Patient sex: F
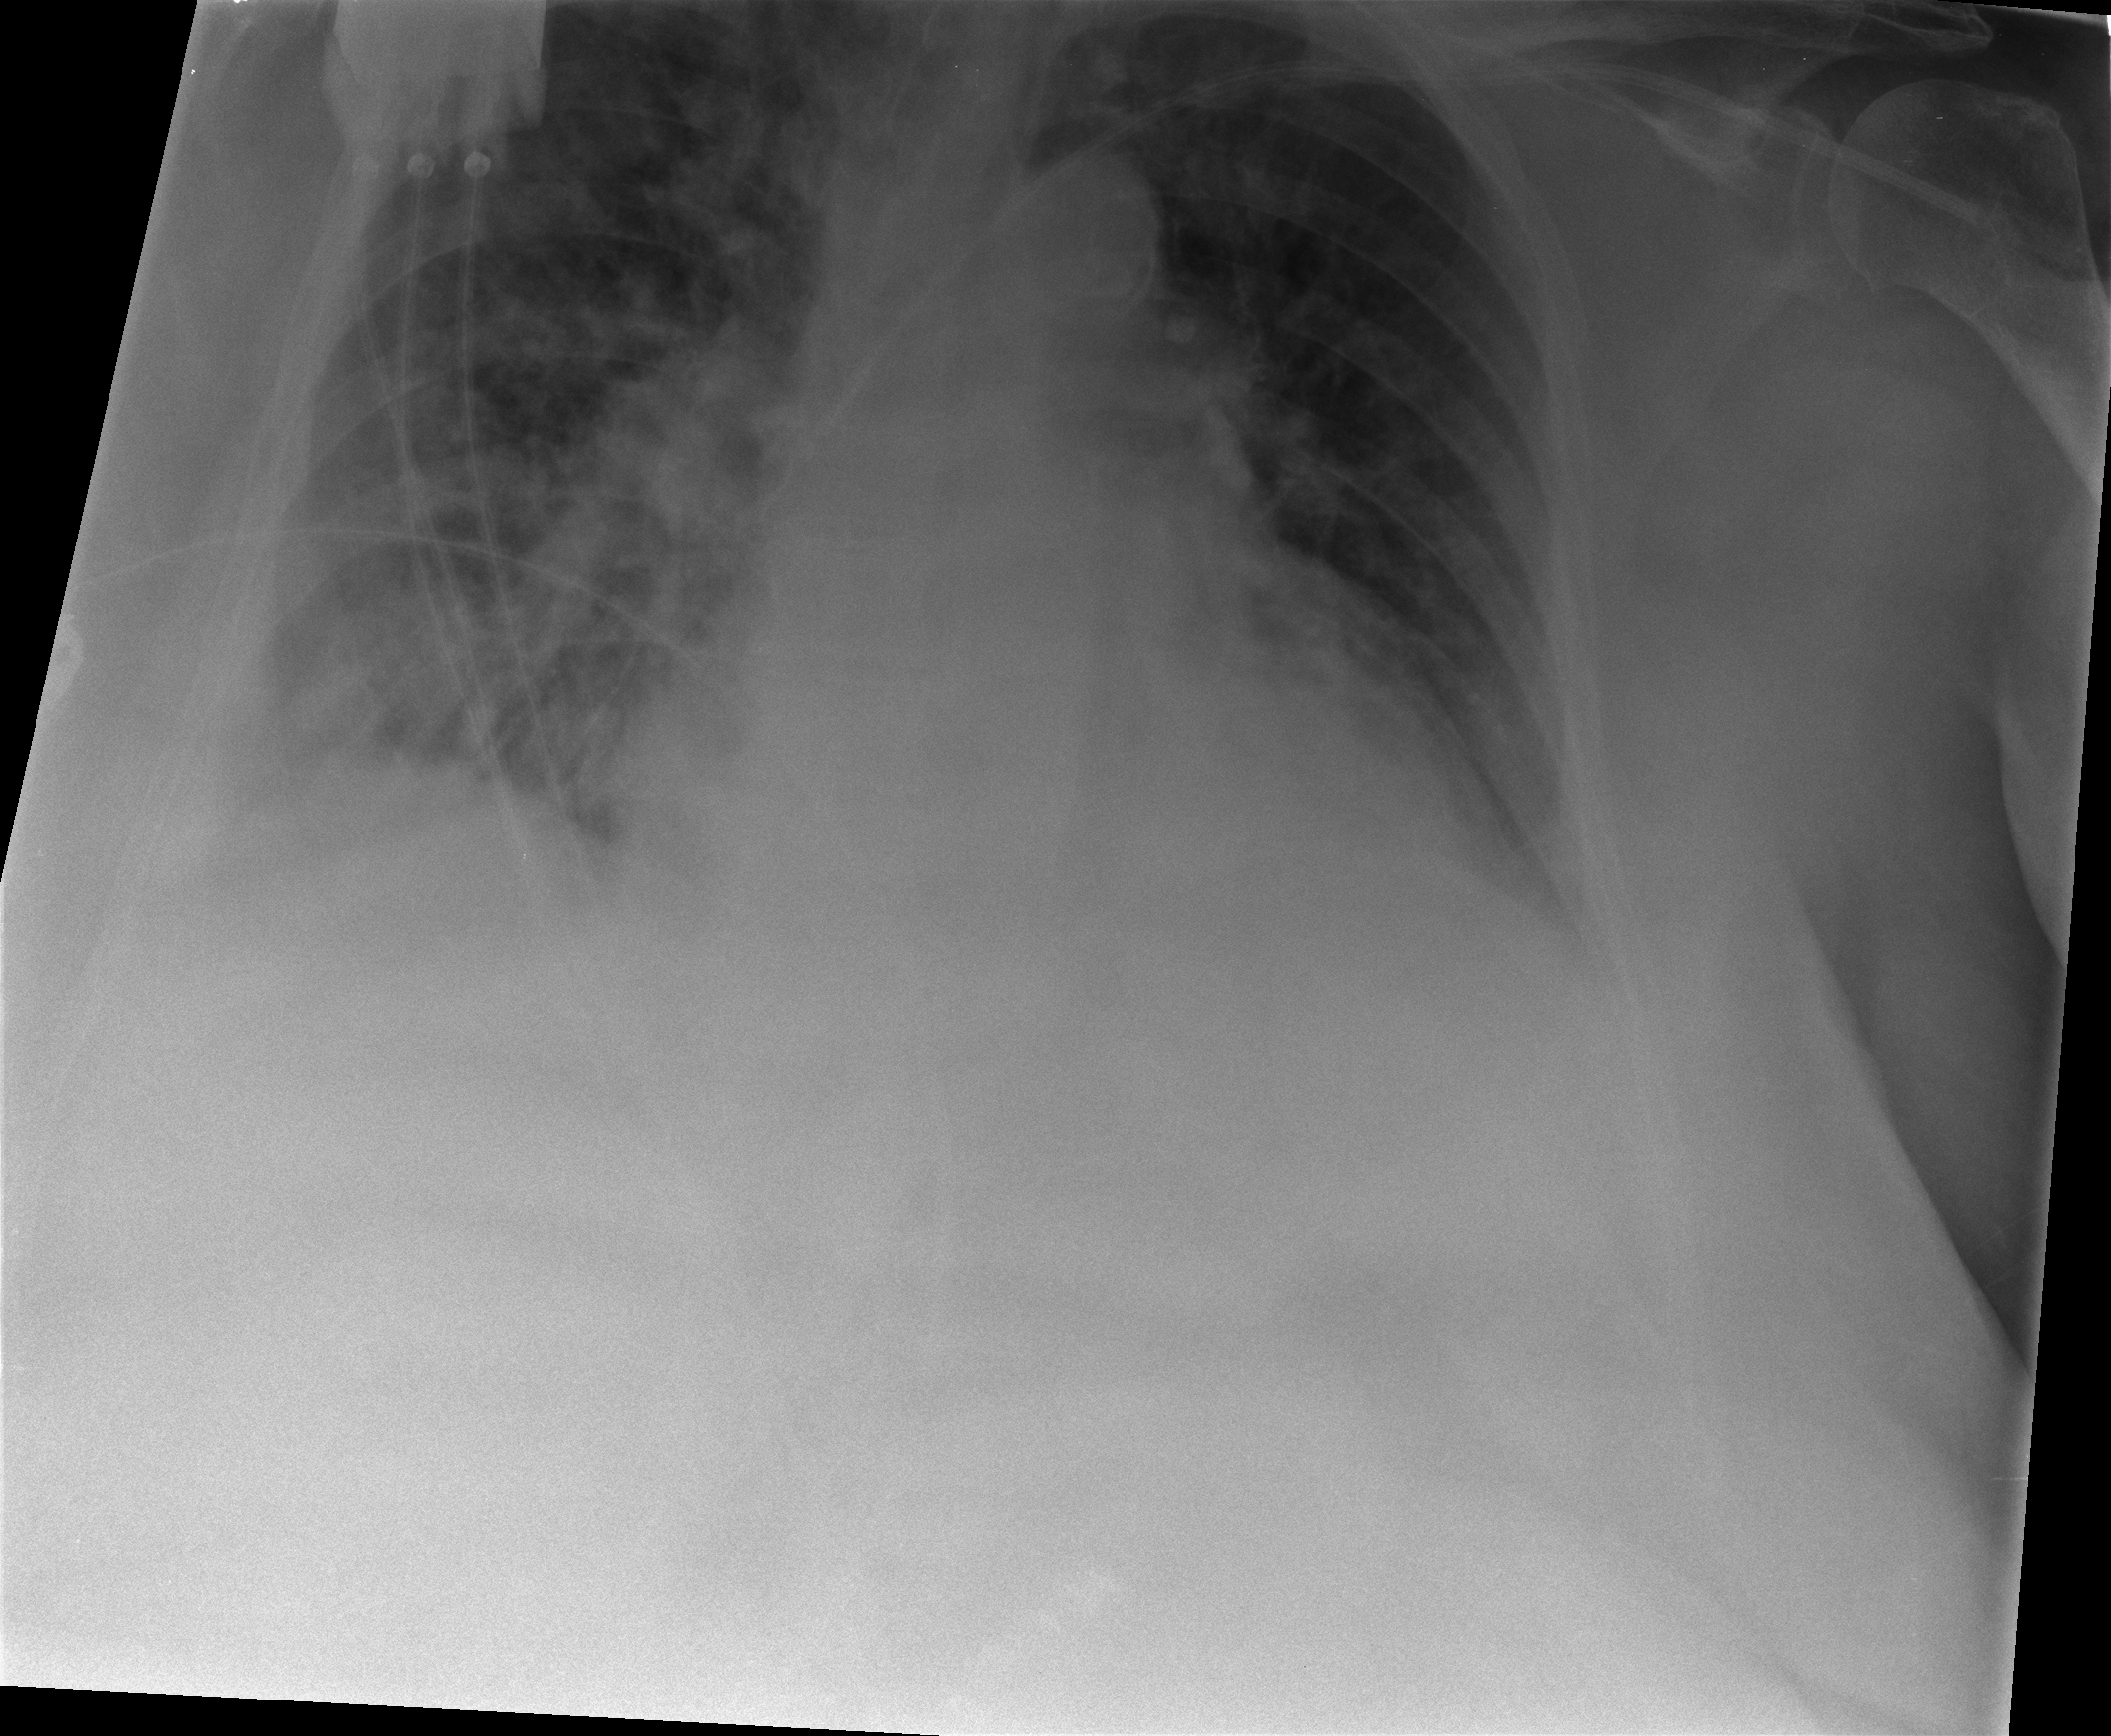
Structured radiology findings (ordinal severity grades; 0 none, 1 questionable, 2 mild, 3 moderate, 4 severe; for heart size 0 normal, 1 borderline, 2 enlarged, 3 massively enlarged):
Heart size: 2
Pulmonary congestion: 3
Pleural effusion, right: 2
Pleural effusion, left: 1
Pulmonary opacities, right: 3
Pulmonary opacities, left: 0
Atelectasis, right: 2
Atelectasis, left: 1